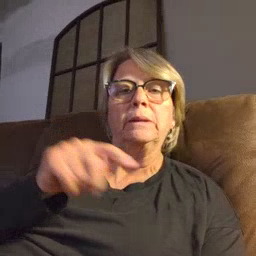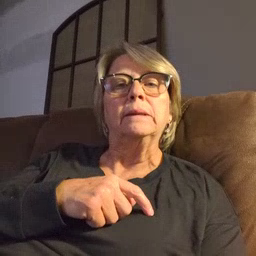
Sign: toy